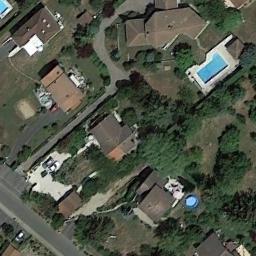
Label: residential